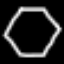
Label: octagon